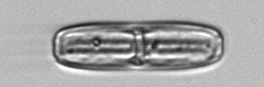
Label: Ephemera